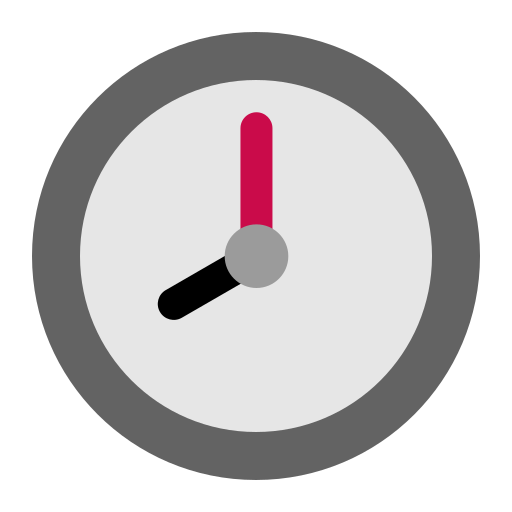
eight oclock flat